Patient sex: M
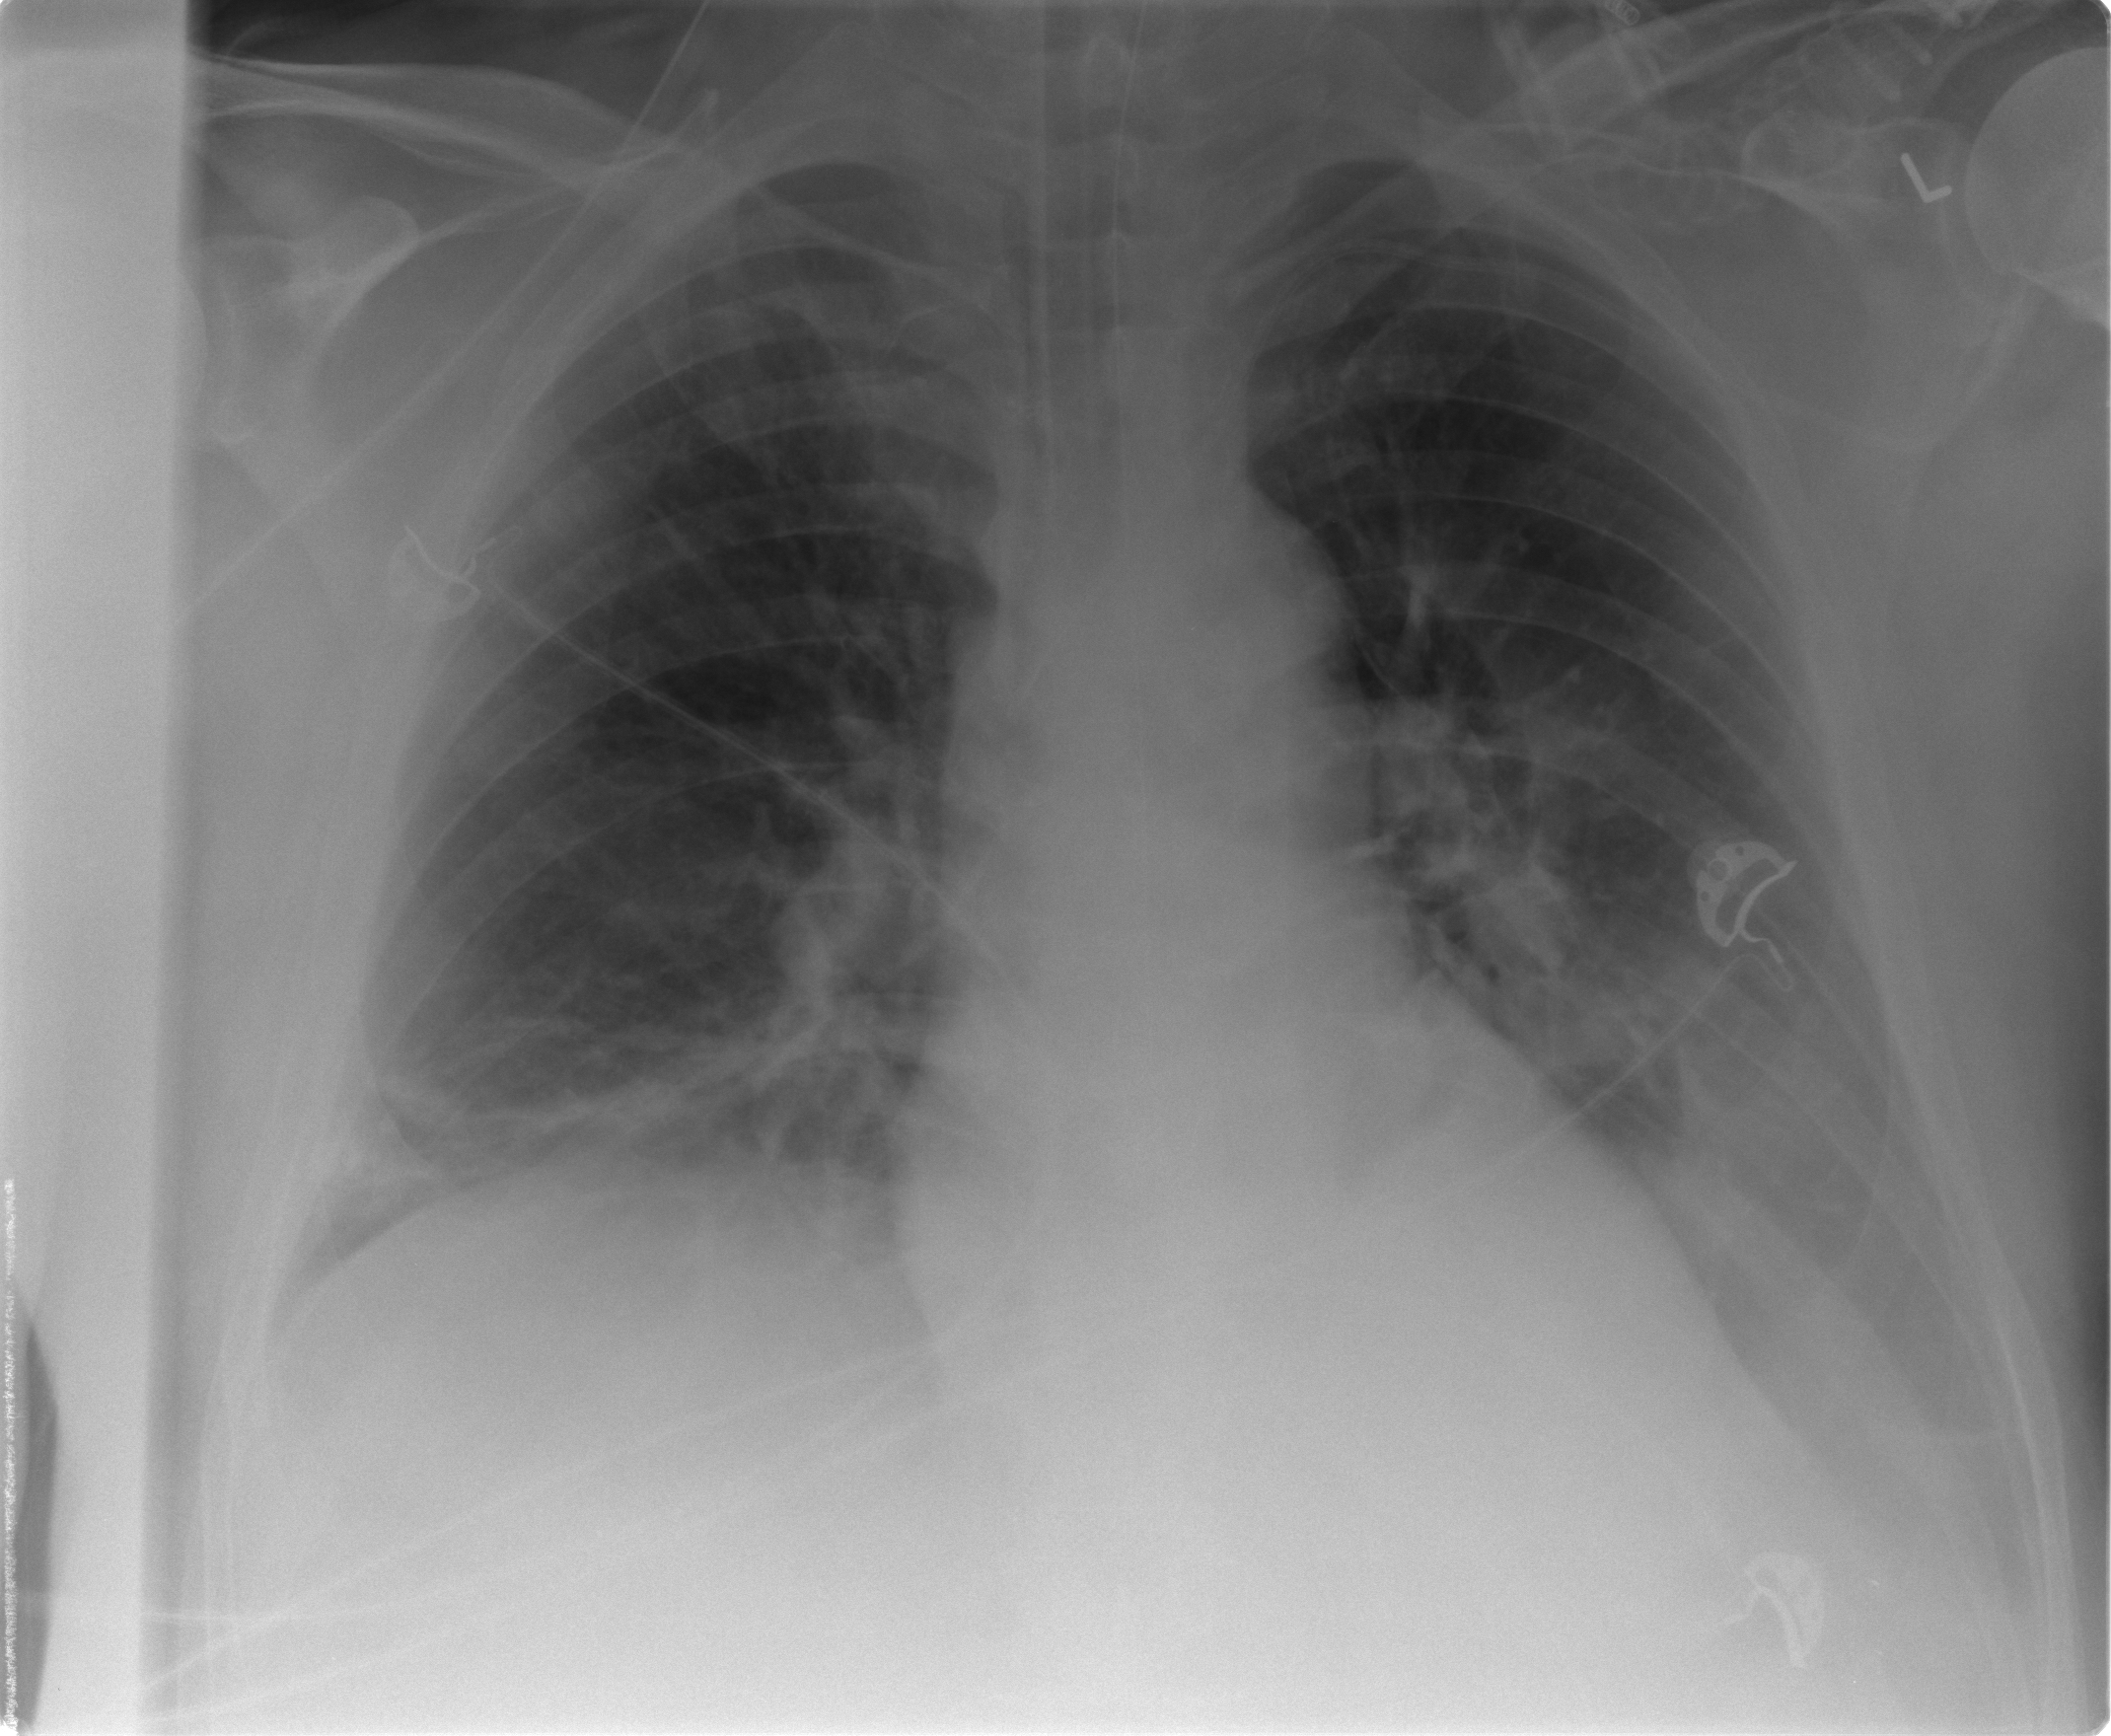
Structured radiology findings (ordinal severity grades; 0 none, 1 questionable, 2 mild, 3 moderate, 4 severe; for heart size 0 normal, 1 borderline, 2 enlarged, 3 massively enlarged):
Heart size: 0
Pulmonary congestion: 0
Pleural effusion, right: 0
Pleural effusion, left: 2
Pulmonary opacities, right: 1
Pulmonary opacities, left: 0
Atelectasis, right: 2
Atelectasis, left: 2